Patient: sex M, age 72
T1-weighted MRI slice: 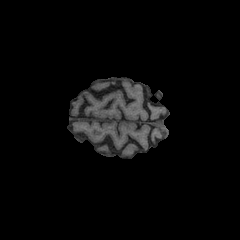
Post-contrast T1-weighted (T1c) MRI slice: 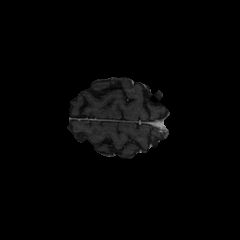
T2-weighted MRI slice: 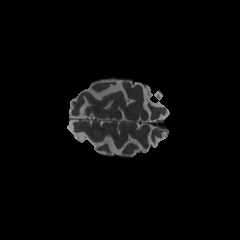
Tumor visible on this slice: no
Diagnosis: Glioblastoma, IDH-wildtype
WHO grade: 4